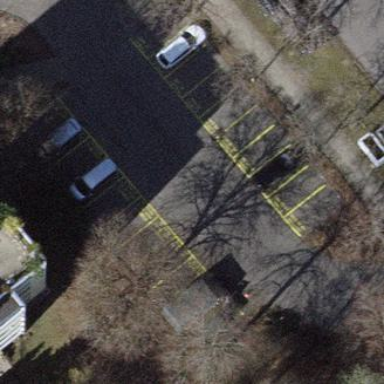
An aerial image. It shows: Parking area with surface.